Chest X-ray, AP view. Patient: 25 years old, sex F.
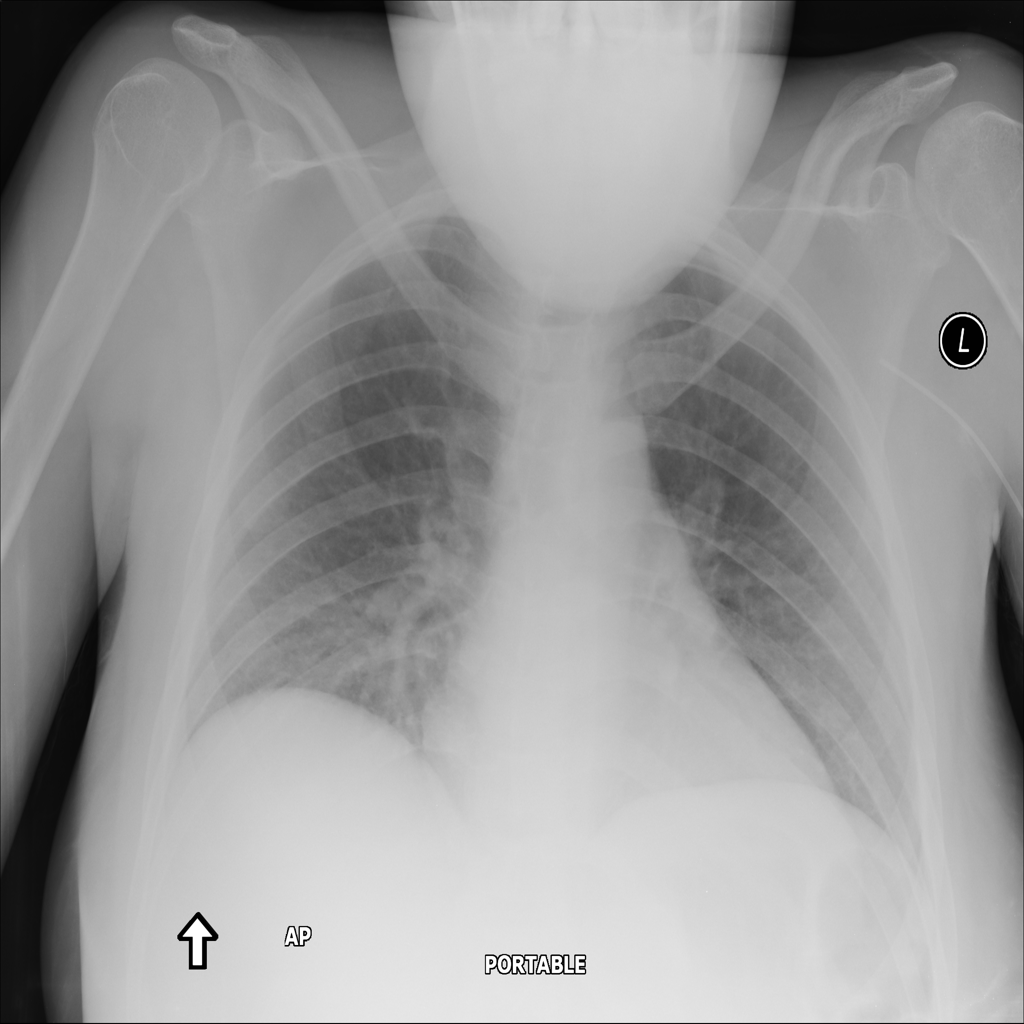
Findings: No Finding